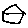
Label: house